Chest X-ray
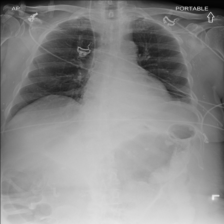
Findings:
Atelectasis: positive
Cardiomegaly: negative
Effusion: positive
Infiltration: negative
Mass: negative
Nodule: negative
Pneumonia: negative
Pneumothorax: negative
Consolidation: negative
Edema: negative
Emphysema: negative
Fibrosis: negative
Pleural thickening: negative
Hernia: negative